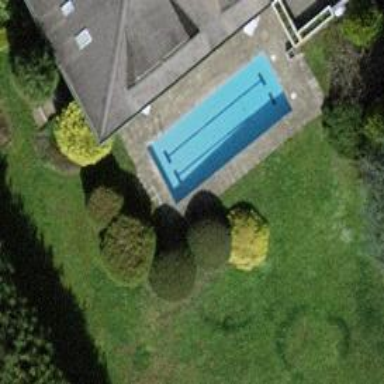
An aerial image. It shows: Swimming pool located in leisure land.